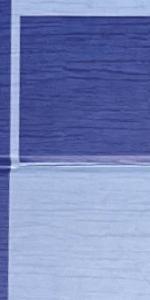
Label: Empty